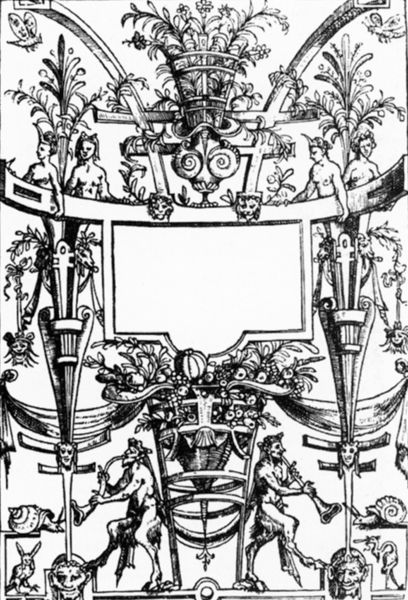
Titel: Groteske (Titeleinfassung)
Schlagwörter: weiß, blumen, schwarz, zeichnung, tiere, architektur, rahmen, natur, vögel, blatt, pflanzen, früchte, hase, körbe, grafik, detail, druck, entwurf, satyr, schnecke, schnekce, fantasie, grotesk, trompete, erfunden, exlibri